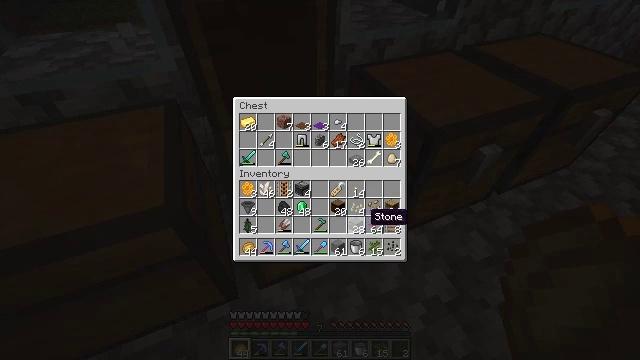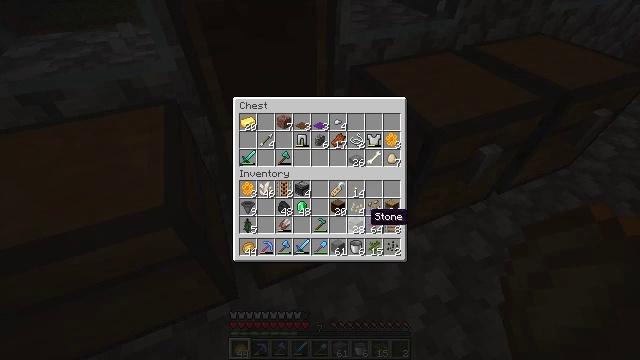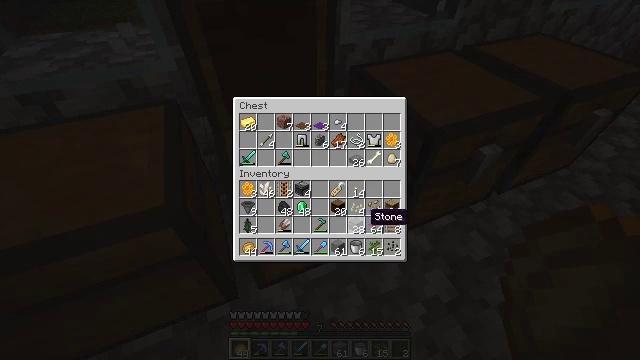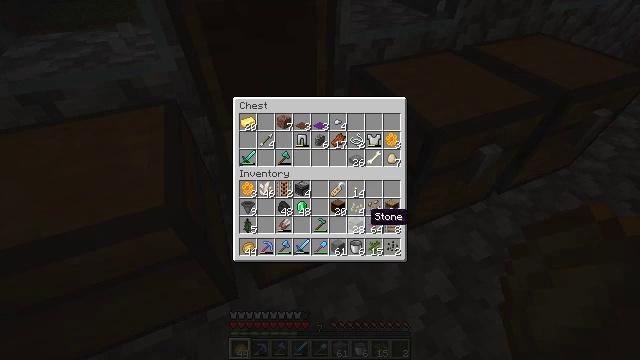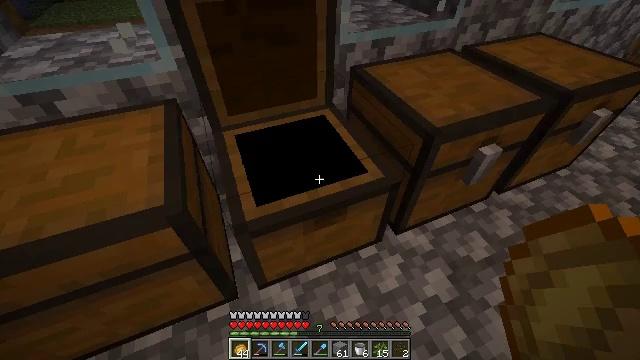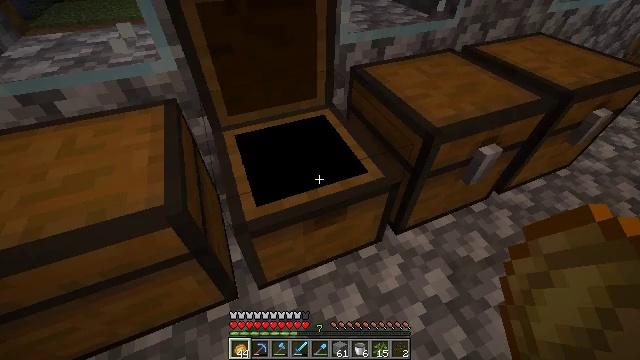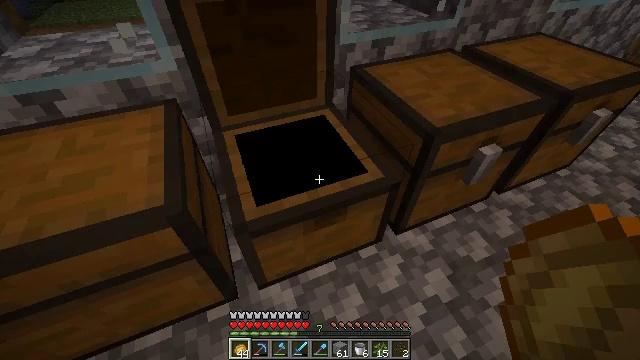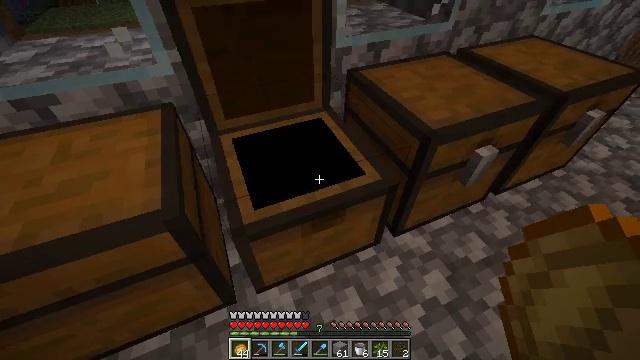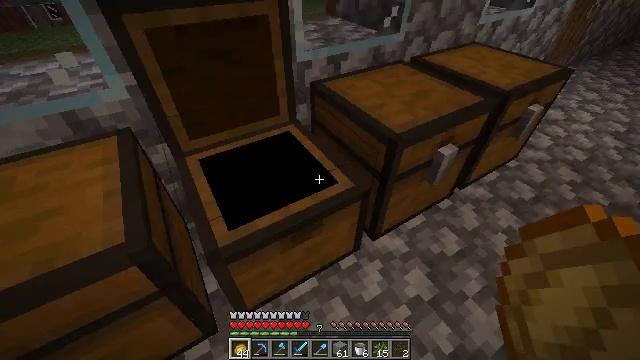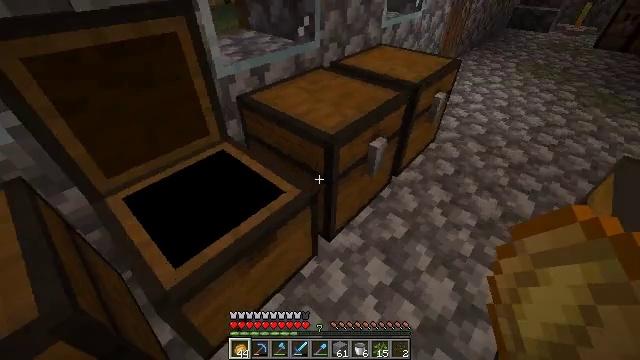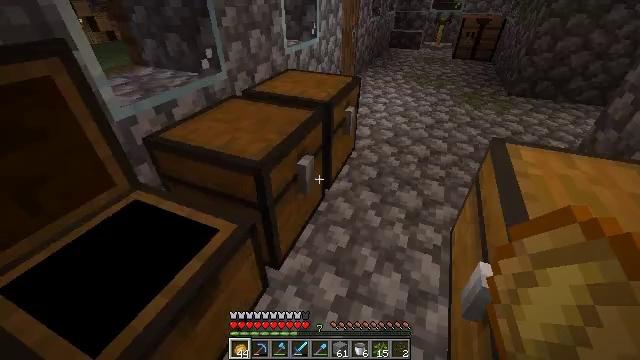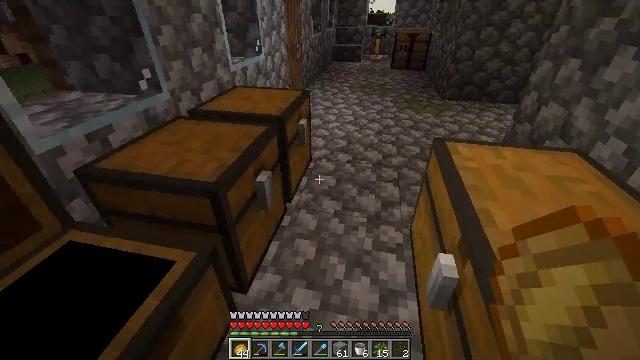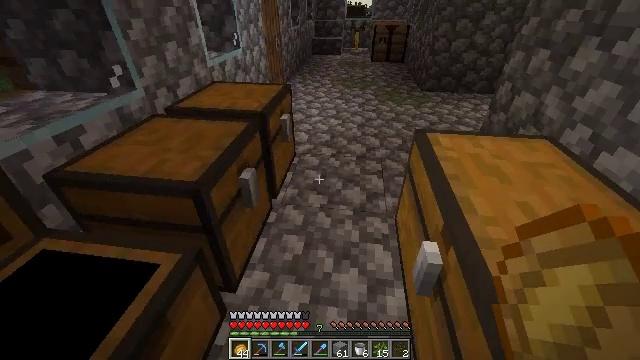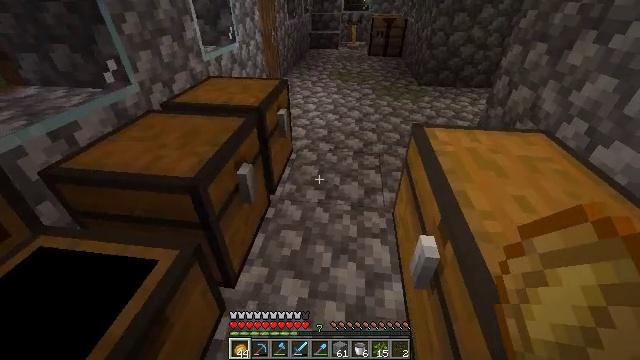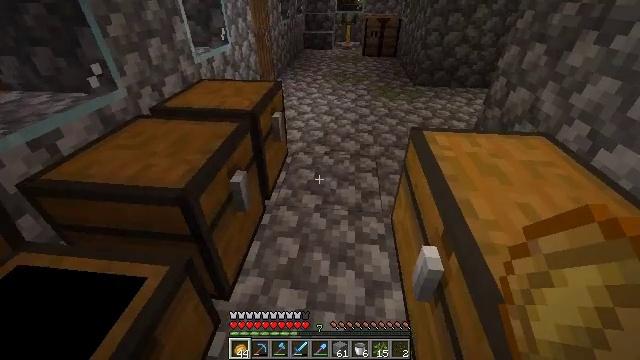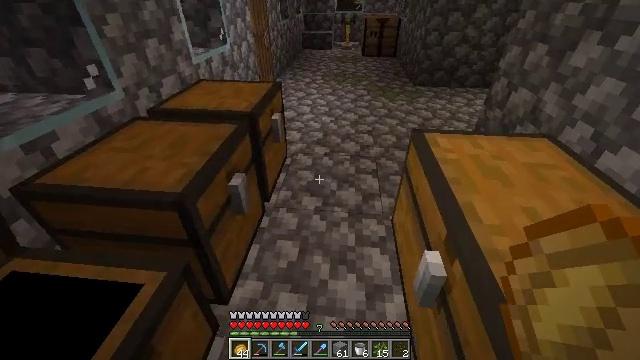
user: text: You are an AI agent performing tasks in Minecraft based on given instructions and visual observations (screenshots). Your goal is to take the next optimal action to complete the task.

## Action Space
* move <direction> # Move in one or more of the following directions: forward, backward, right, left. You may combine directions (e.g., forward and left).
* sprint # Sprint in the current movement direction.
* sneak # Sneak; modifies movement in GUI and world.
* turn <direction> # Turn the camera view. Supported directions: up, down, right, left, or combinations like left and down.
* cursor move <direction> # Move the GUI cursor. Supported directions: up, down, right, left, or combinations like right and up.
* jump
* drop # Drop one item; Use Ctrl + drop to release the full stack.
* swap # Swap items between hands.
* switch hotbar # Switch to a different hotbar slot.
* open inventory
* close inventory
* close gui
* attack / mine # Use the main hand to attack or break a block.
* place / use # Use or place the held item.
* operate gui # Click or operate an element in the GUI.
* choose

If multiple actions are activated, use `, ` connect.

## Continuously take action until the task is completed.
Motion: motion action
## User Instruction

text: Collect the brewing stand for reuse.
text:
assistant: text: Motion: no_op
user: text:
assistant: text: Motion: no_op
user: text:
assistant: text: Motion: no_op
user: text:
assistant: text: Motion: no_op
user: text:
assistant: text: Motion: close gui
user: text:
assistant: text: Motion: no_op
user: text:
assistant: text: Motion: no_op
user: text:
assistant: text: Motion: turn right and up
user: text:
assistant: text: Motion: turn right and up
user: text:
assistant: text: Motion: turn right and up
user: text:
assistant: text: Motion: turn right and up
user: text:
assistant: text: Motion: turn right and down
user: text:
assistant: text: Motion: turn down
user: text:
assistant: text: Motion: move forward, turn right
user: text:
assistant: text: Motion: move forward
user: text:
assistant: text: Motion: move forward
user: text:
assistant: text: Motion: move forward
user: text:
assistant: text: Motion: move forward
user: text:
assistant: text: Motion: move forward, turn right
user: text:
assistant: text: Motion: move forward, turn right and up
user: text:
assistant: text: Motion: move forward, sprint, turn up
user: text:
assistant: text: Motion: move forward, sprint, turn up
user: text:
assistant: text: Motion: move forward, sprint, turn up
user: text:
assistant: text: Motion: move forward, sprint, turn left and up
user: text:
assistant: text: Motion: move forward, turn left and up
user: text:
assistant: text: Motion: move forward, sprint, turn left
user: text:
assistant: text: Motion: move forward, sprint
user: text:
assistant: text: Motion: move forward, sprint
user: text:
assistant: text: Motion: move forward, sprint, turn left
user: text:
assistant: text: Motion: move forward